Interaction volume radius: 5 \u00c5
Interaction volume height: 25 \u00c5
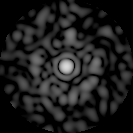
Disorder parameter: 0.8991